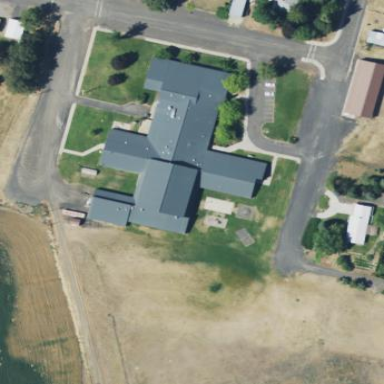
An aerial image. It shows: School building.